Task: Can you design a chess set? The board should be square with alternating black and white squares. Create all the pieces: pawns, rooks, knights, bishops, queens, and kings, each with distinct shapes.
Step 4373:
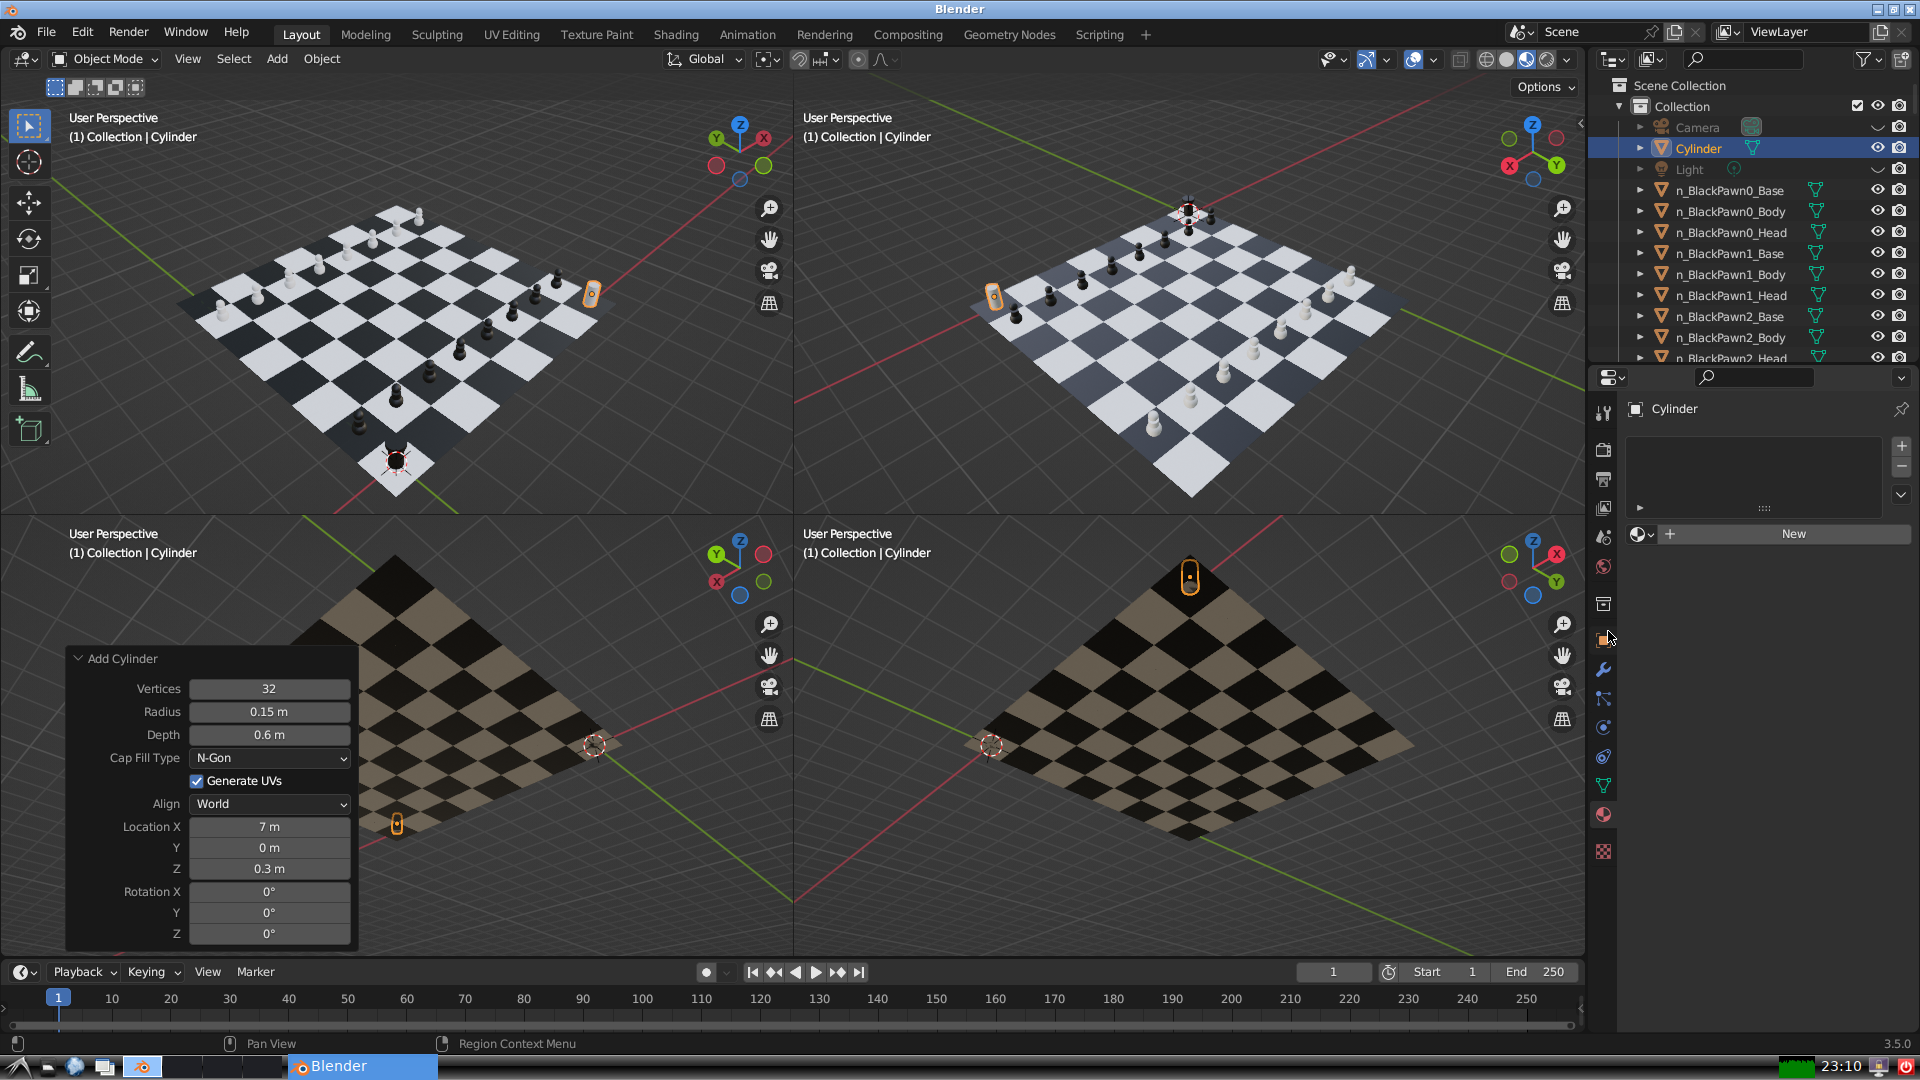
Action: click: no